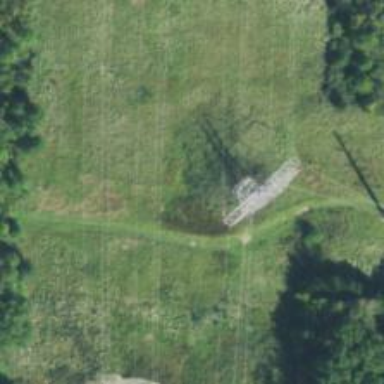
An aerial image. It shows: Lattice structure tower used for power transmission.